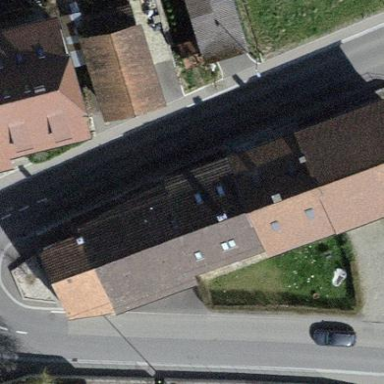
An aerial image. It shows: Building with tiled roof.